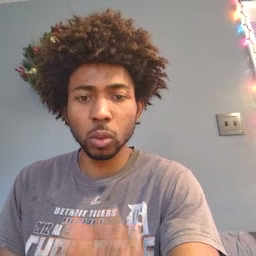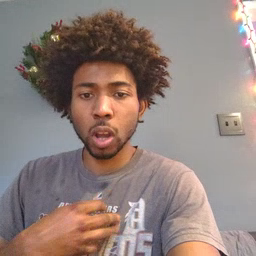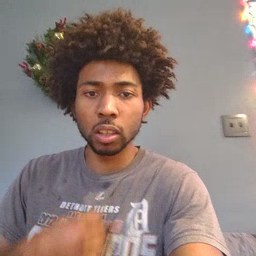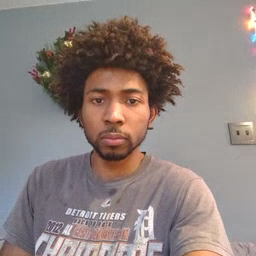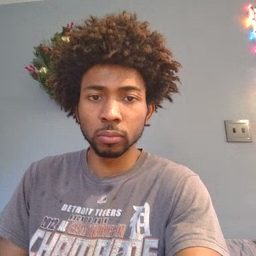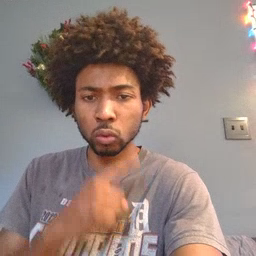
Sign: white